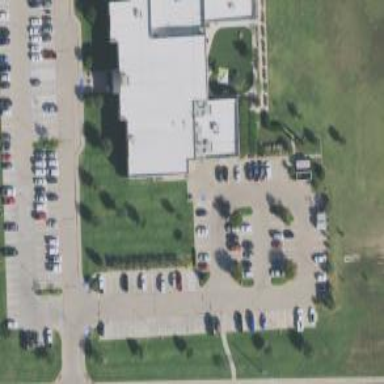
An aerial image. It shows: Parking space.